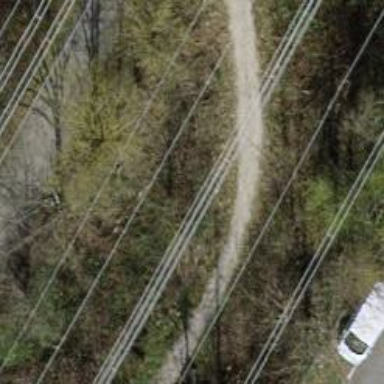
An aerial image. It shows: Unpaved path.